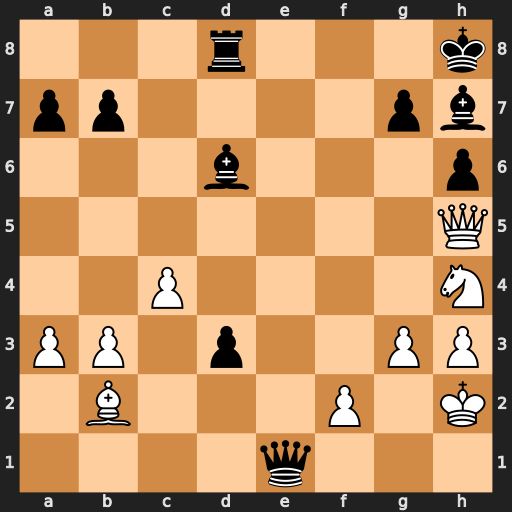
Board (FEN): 3r3k/pp4pb/3b3p/7Q/2P4N/PP1p2PP/1B3P1K/4q3
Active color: w
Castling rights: -
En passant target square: -
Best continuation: Ng6+ Bxg6 Qxh6+ Kg8 Qxg7#